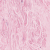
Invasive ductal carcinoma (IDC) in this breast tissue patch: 0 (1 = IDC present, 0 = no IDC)